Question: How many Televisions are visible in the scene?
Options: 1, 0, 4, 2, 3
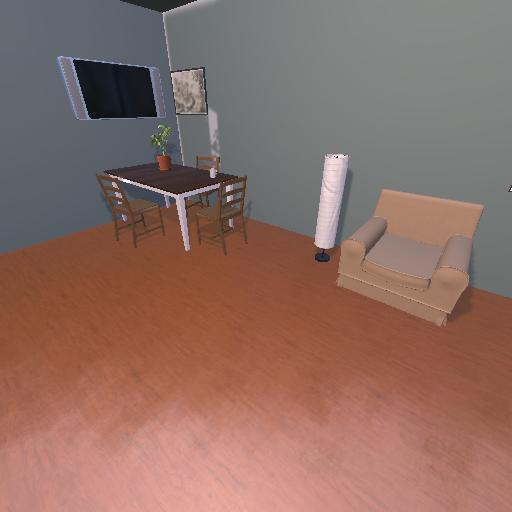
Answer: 1